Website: lowes
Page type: billing-address
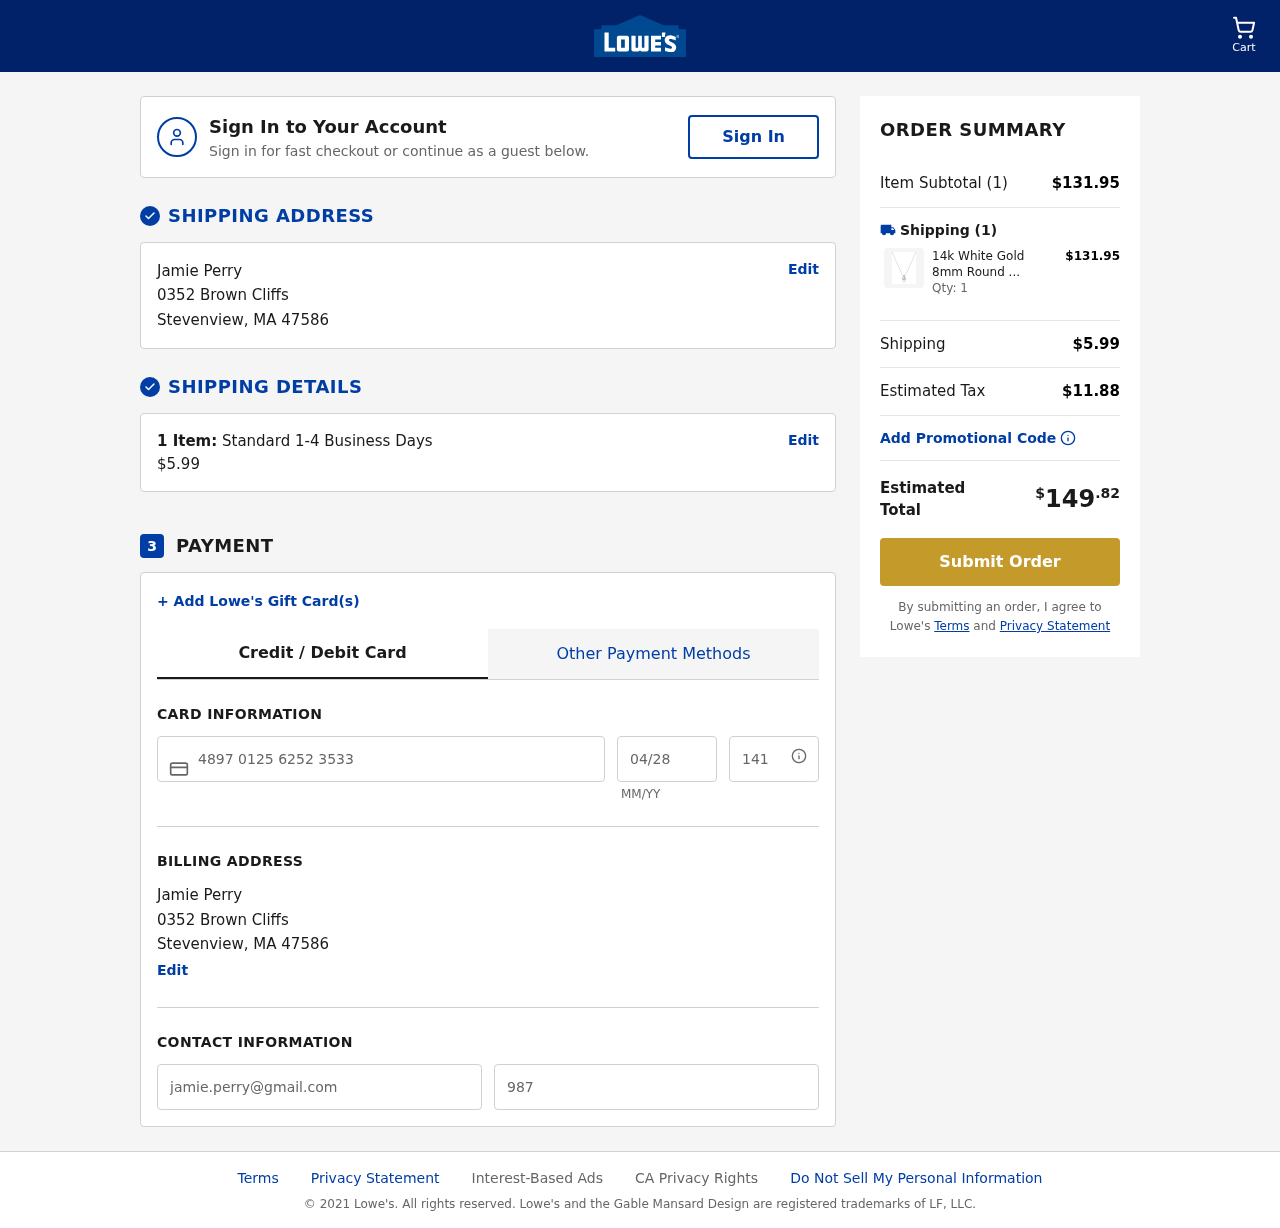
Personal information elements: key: PII_CARD_CVV
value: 141
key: PII_CARD_EXPIRY
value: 04/28
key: PII_CARD_NUMBER
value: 4897 0125 6252 3533
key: PII_CITY
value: Stevenview
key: PII_EMAIL
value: jamie.perry@gmail.com
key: PII_FULLNAME
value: Jamie Perry
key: PII_PHONE
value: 9872043087
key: PII_POSTCODE
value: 47586
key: PII_STATE_ABBR
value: MA
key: PII_STREET
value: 0352 Brown Cliffs
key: PII_FULLNAME2
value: Jamie Perry
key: PII_CITY2
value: Stevenview
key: PII_STATE_ABBR2
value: MA
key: PII_POSTCODE_FULL
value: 47586
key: PII_POSTCODE_NUMERIC
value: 47586
Product elements: key: PRODUCT1_NAME
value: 14k White Gold 8mm Round Cubic Zirconia Solitaire Pendant Necklace (2 carat, Diamond Equivalent), 18
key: PRODUCT1_PRICE
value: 131.95
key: PRODUCT1_QUANTITY
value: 1
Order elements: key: ORDER_NUM_ITEMS
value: Cart
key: ORDER_NUM_ITEMS
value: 1 Item:
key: ORDER_NUM_ITEMS
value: Item Subtotal (1)
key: ORDER_SHIPPING_COST
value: $5.99
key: ORDER_SUBTOTAL
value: $131.95
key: ORDER_TAX
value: $11.88
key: ORDER_TOTAL
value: $149.82